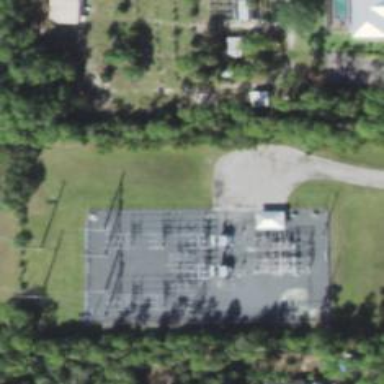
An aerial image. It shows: Switch for power supply.